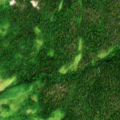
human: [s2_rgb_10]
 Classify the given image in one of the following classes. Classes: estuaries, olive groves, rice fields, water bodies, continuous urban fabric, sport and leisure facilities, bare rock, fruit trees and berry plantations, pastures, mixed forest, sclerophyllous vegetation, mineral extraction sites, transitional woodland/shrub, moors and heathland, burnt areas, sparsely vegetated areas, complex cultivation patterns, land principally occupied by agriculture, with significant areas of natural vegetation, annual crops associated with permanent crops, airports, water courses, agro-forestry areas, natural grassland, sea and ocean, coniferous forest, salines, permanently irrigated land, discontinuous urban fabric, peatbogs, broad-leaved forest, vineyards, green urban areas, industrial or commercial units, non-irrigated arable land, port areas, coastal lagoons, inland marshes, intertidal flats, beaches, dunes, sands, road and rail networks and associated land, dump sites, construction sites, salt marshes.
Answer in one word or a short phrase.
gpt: coniferous forest, peatbogs